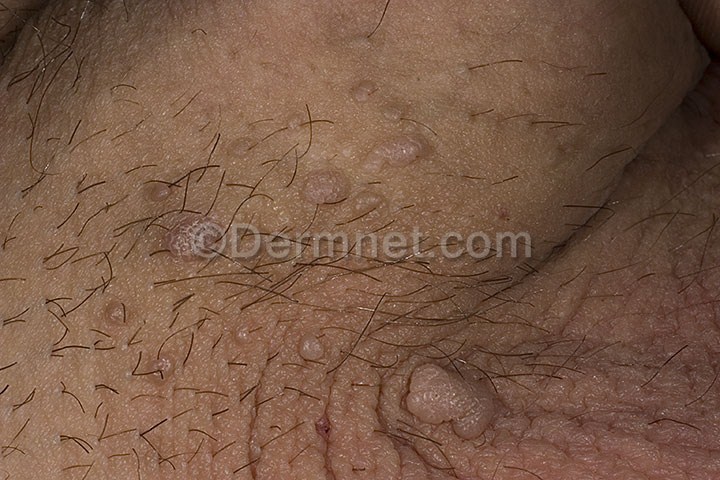
Disease: Herpes HPV and other STDs Photos